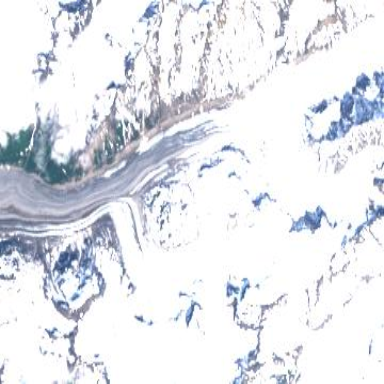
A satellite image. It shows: Majestic glacier in the distance.